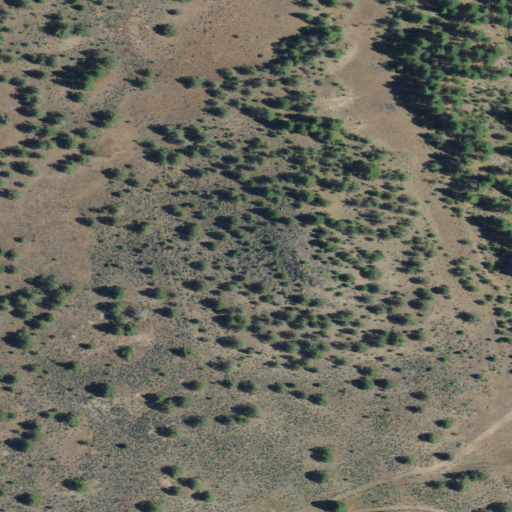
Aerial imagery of mountain in Oregon named Big Rattlesnake Butte containing shrub, evergreen forest, and grassland